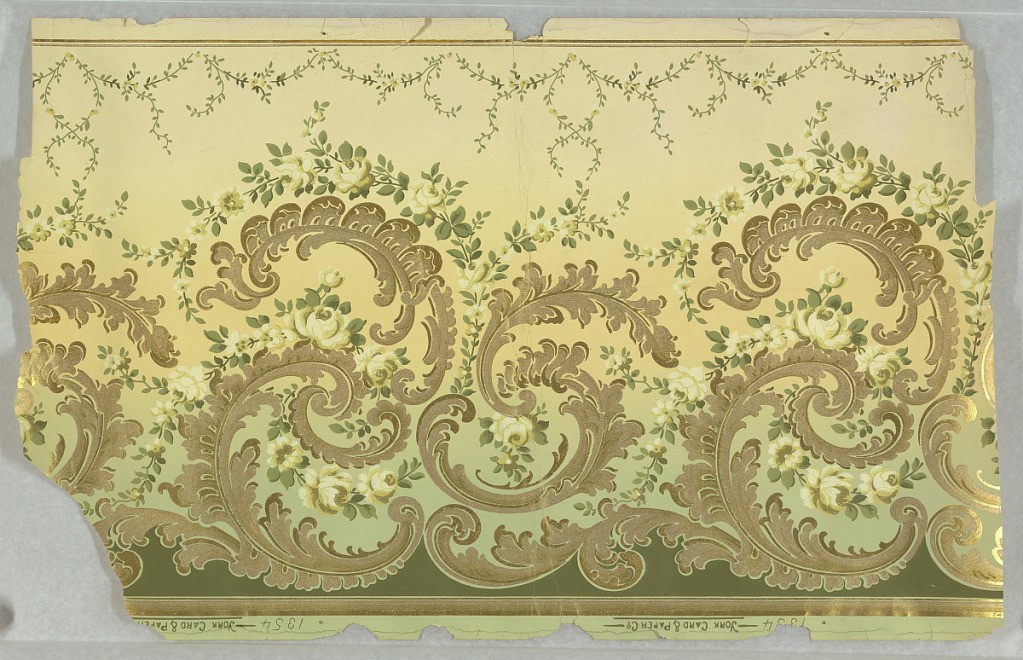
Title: Frieze
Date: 1850–1900
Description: Frieze on off-white ground,metallic gold feathered c-scrolls encircled by tan and brown roses and green leafy stems; at the bottom arching sprigs of green leaves and tiny gold flowers.